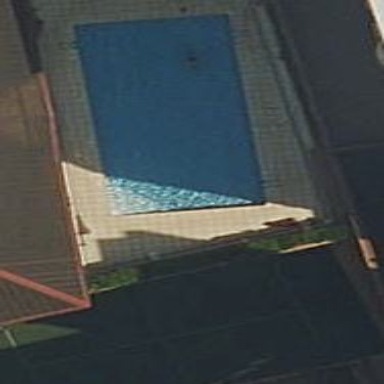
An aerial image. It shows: Swimming pool located in leisure land.